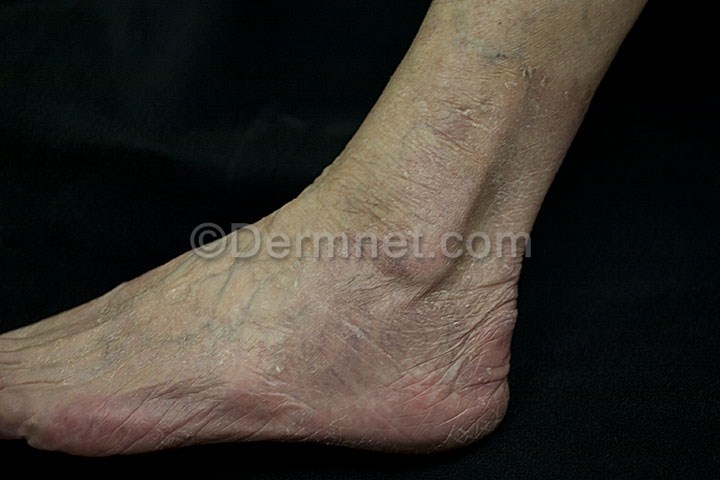
Disease: Tinea Ringworm Candidiasis and other Fungal Infections